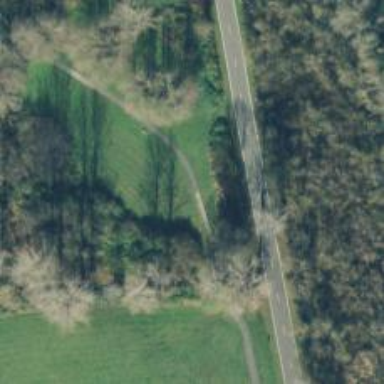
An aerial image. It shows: Cycleway.